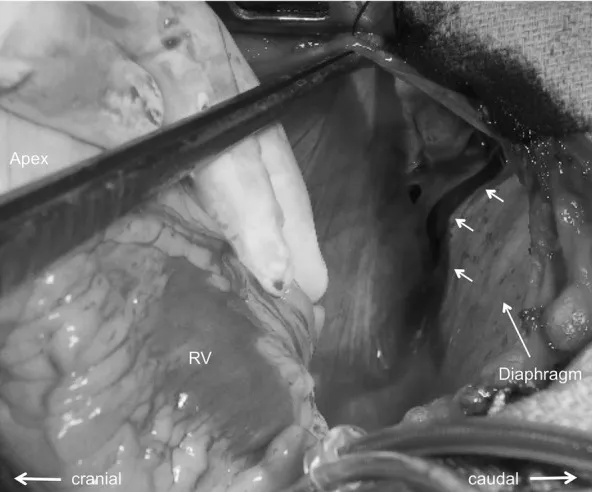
Intraoperative photograph. Photograph showing the large laceration (arrows) of the pericardium at the phrenico-pleural junction communicating to the left pleural space. RV right ventricle.
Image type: medical_photograph (other_medical_photograph)